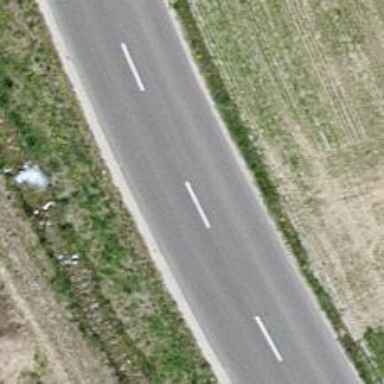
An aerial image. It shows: Tertiary road.